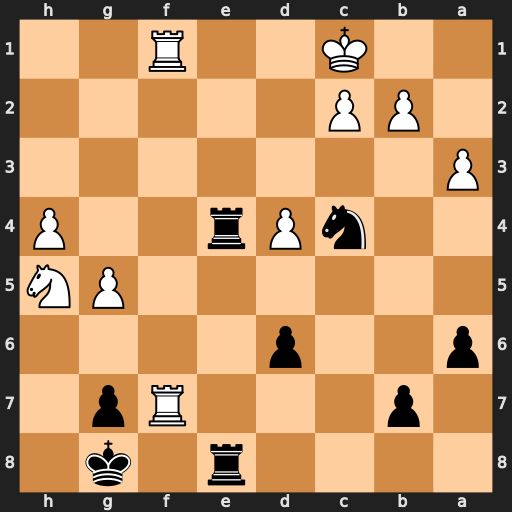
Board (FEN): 4r1k1/1p3Rp1/p2p4/6PN/2nPr2P/P7/1PP5/2K2R2
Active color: b
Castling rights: -
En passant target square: -
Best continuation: Re1+ Rxe1 Rxe1#